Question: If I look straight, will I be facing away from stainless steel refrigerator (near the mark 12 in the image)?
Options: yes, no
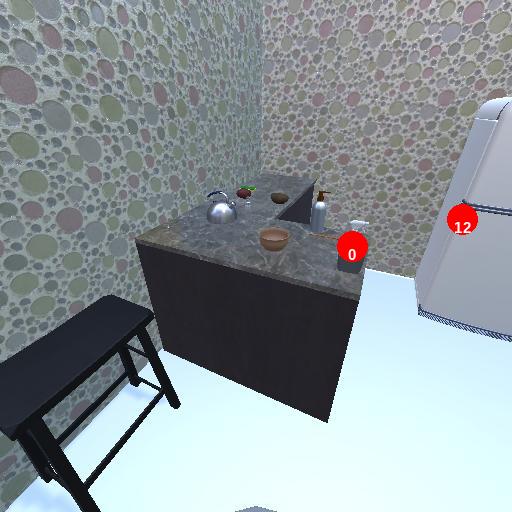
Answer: yes